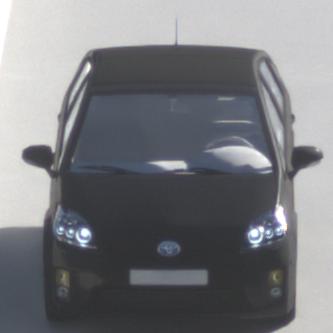
Make: Toyota
Model: Prius 1.5 Hybrid
Detailed model: Prius (HW2)
Model produced from: 2006/03
Model produced until: 2009/06
Doors: 5
Color: black
Road condition: dry road
Daytime: sunrise or sunset
Contrast: medium contrast